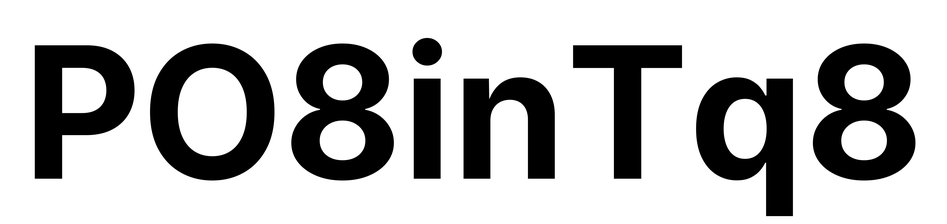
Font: Inter_Bold